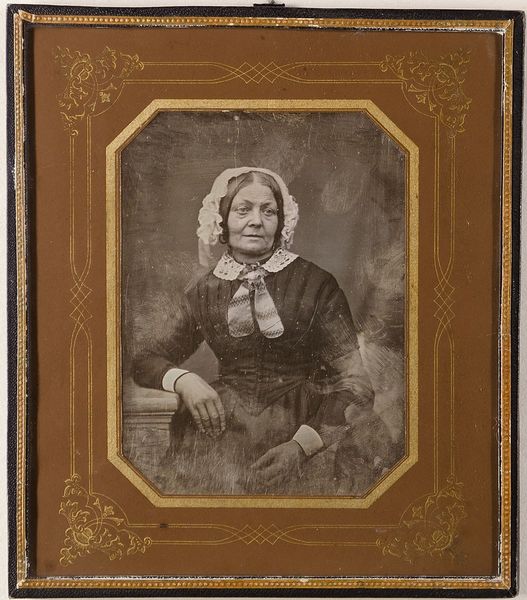
Titel: Unbekannte ältere Frau
Standort: Hamburg
Institution: Museum für Kunst und Gewerbe Hamburg
Schlagwörter: frau, haube, portrait, figur, kopfbedeckung, foto, fotografie, photographie, photo, lichtbild, daguerreotypie, bildwerke, angewandte und bildende kunst, hessische systematik, porträt, porträtfotografie, porträtphotographie, hüftbild